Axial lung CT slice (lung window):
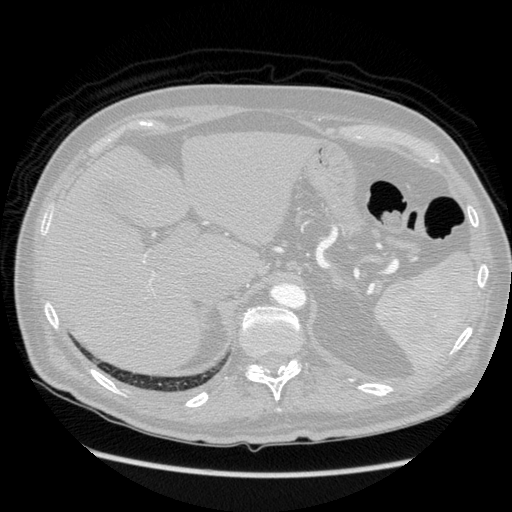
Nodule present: no